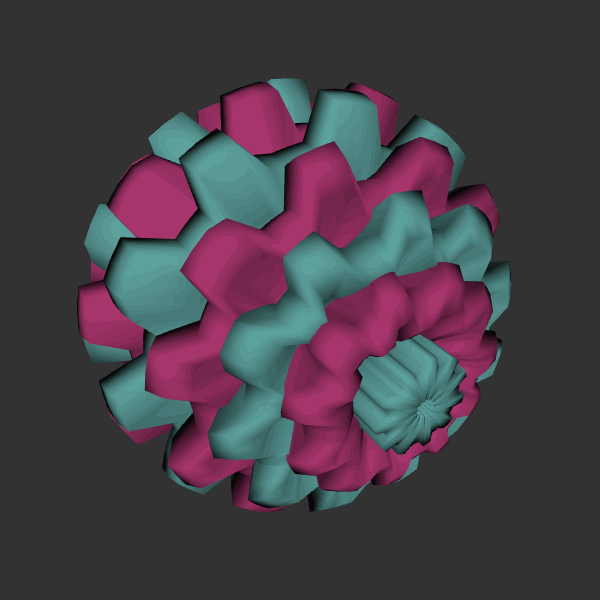
Background: dark